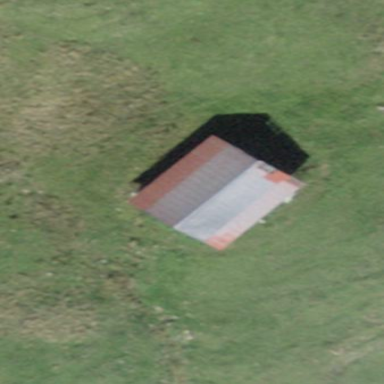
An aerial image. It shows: Farm auxiliary building.